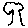
Label: tree